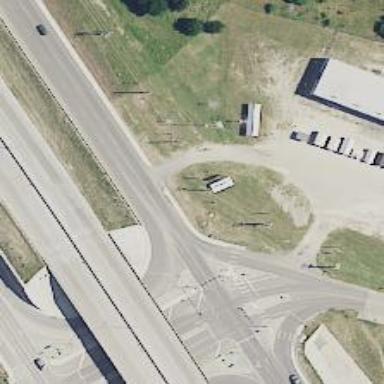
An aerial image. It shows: Secondary road with asphalt surface and frontage road.